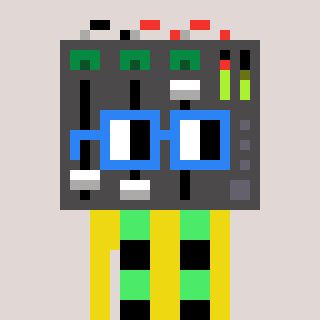
a pixel art character with square blue glasses, a mixer-shaped head and a yellow-colored body on a warm background